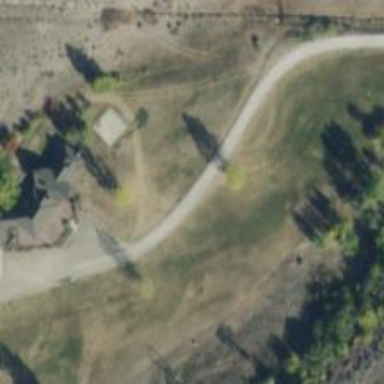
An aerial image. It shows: Driveway.